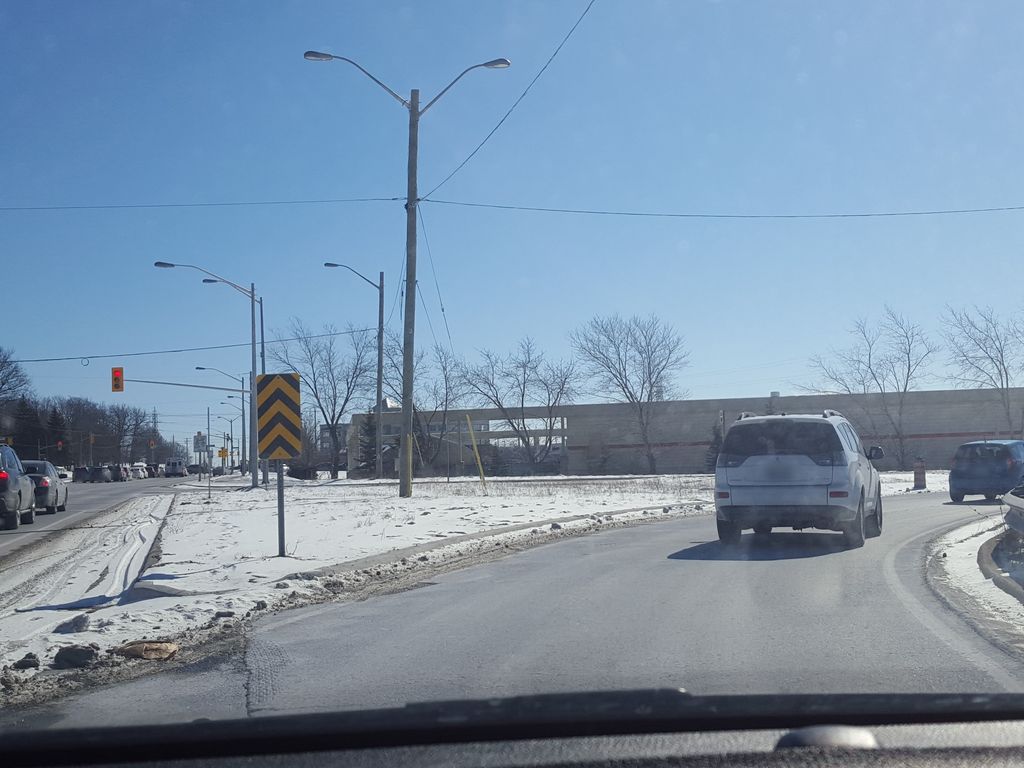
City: kitchener-waterloo